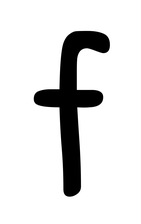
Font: PatrickHand-Regular